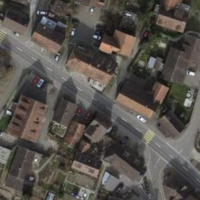
EUNIS habitat code: 54
Species observed at this site:
Prunus padus